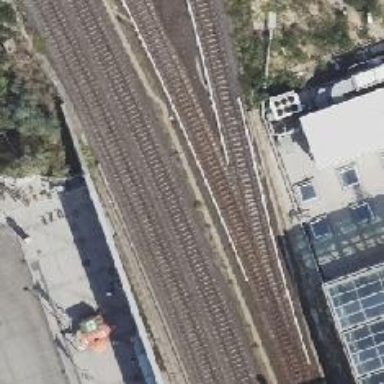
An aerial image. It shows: Railway track.